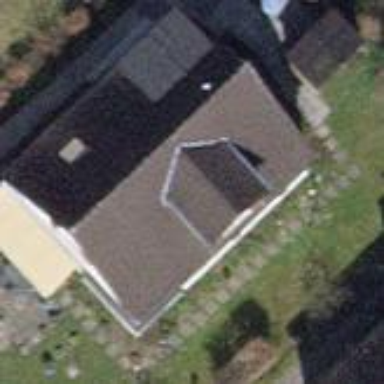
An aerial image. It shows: Detached building with gabled roof.